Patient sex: M
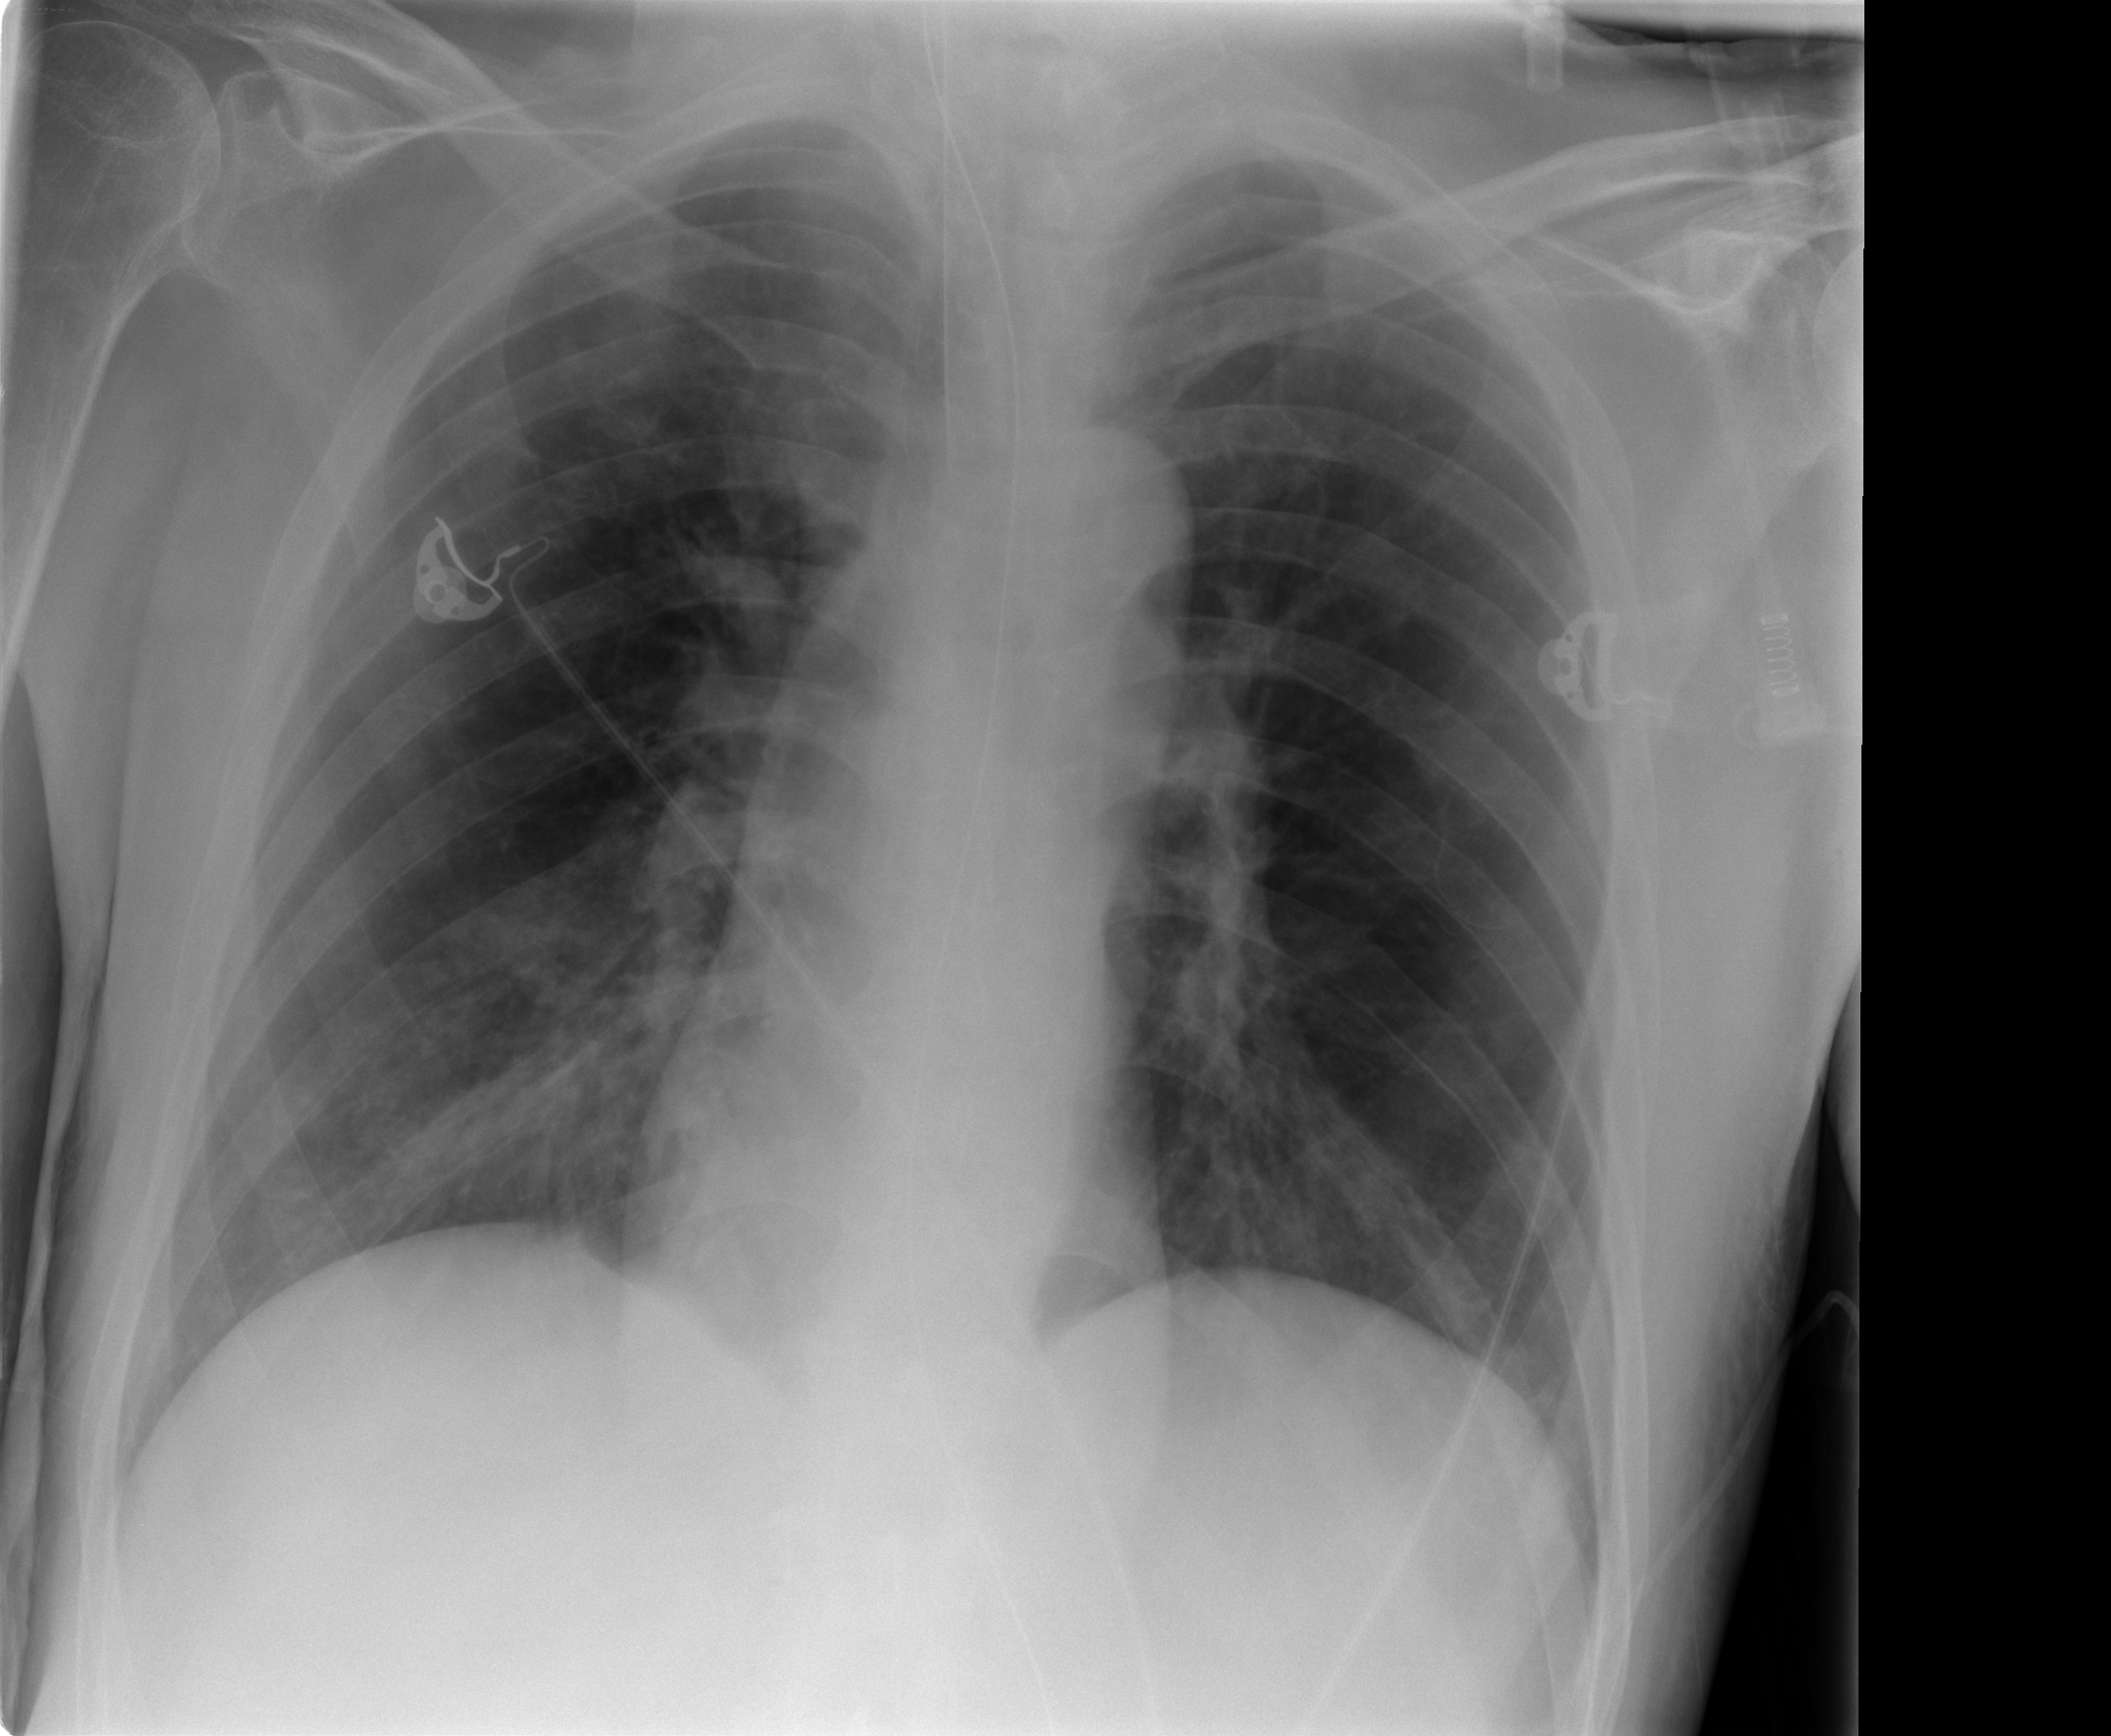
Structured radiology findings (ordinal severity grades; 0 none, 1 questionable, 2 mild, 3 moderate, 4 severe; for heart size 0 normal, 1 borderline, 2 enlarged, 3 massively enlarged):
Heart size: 0
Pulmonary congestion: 0
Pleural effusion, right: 0
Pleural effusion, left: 0
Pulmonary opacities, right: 2
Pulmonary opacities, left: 0
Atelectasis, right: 2
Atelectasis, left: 0